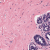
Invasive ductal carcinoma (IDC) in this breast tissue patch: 0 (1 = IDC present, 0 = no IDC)